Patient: sex F, age 38
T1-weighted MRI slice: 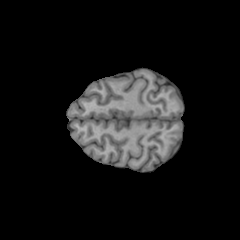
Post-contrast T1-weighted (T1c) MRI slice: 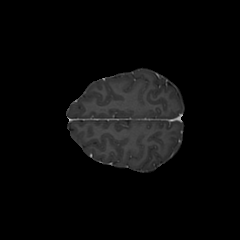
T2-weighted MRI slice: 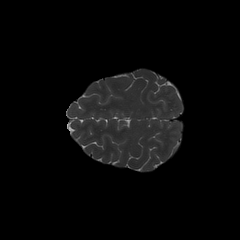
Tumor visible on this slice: no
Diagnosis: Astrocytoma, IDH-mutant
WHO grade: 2